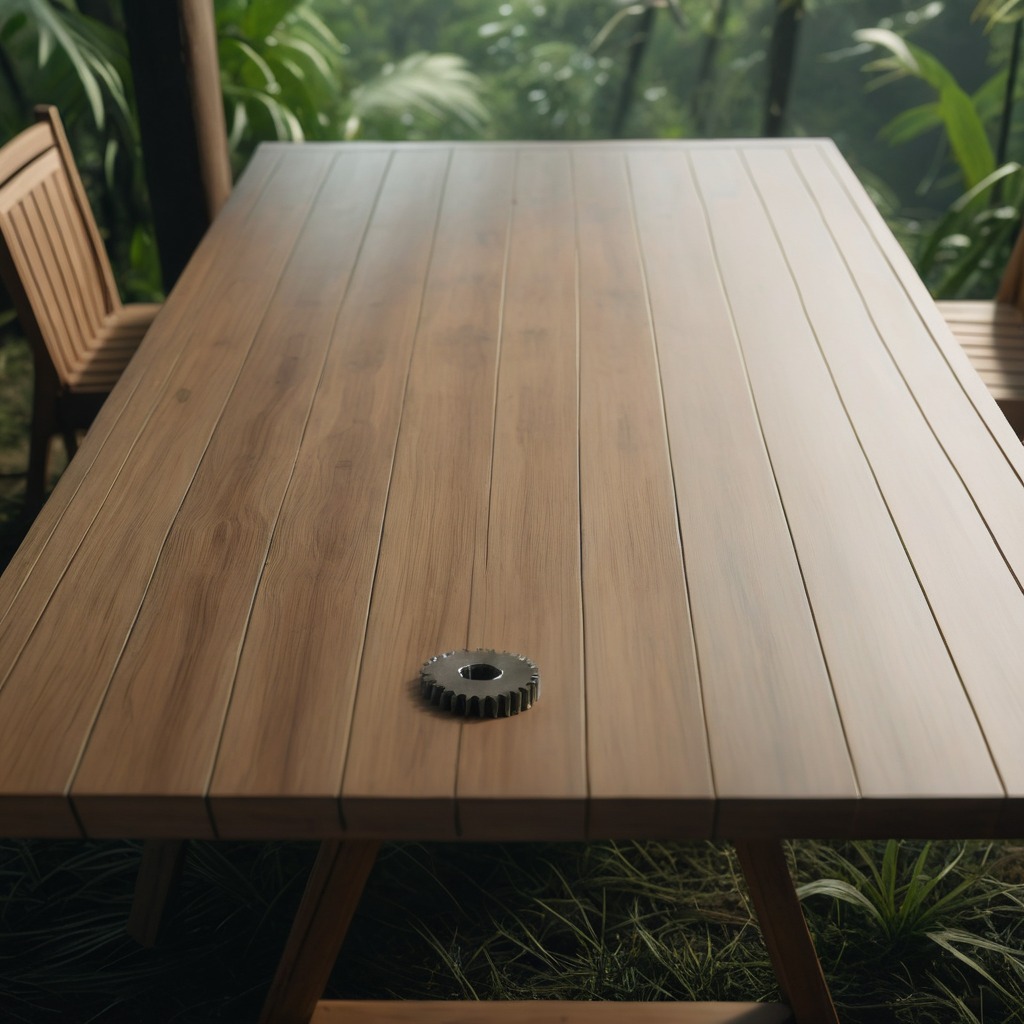
A steel gear with teeth lies on the wooden table inside a jungle field workshop tent.